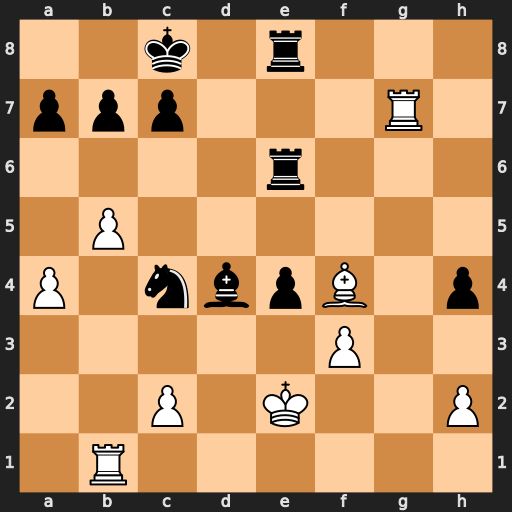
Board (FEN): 2k1r3/ppp3R1/4r3/1P6/P1nbpB1p/5P2/2P1K2P/1R6
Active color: w
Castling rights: -
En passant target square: -
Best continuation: Rxc7+ Kb8 Rxc4+ Be5 Bxe5+